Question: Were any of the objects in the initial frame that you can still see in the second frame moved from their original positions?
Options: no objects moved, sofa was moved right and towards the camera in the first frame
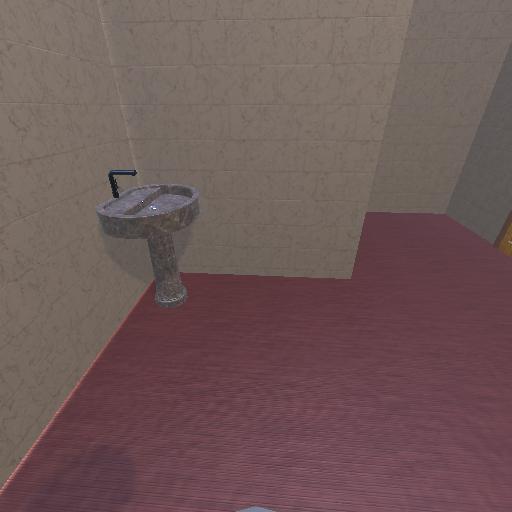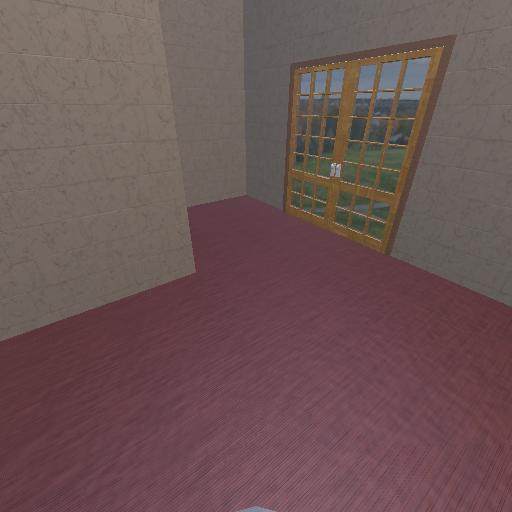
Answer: no objects moved